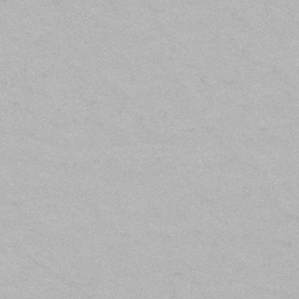
Label: frost